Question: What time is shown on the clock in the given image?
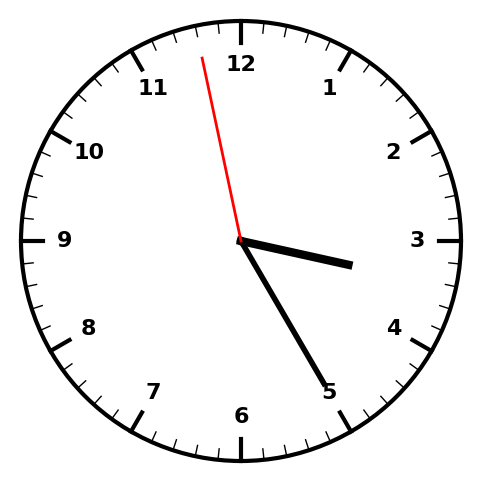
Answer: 03:24:58